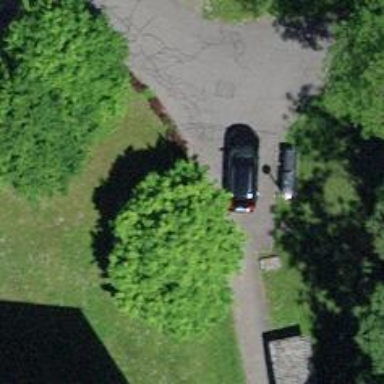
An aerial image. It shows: Footway.